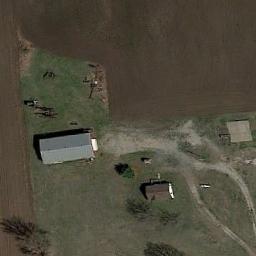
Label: sparse_residential